Question: What is the reading of this measurement?
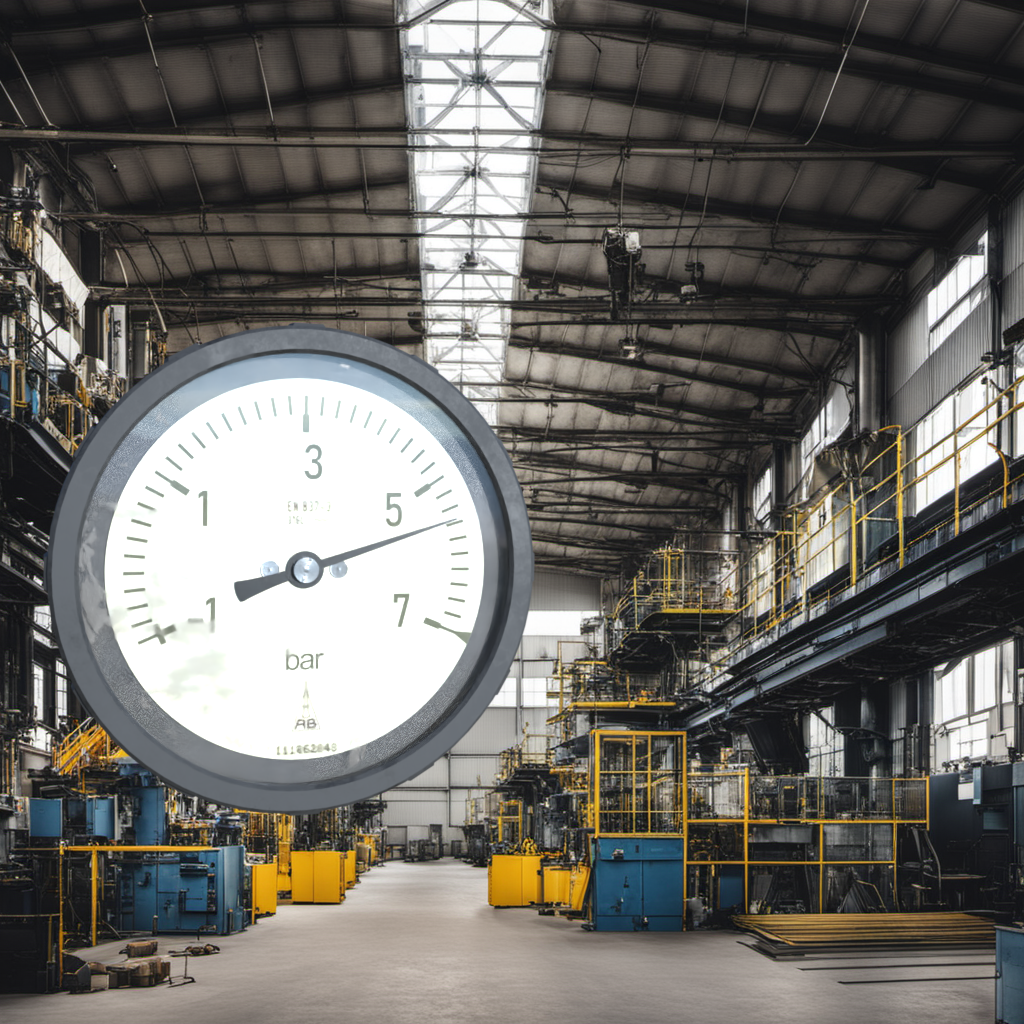
Answer: The result is 5.52
Question: What is the range of this measurement?
Answer: The range is from -1 to 7
Question: What is the minimum and maximum reading range of this measurement?
Answer: The minimum value is -1 and the maximum value is 7